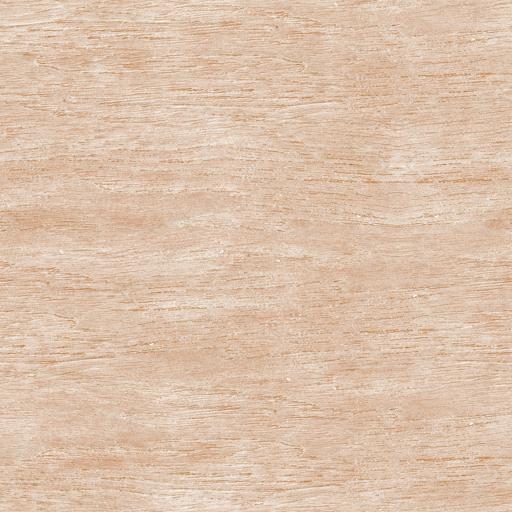
Tags: rough wood wooden